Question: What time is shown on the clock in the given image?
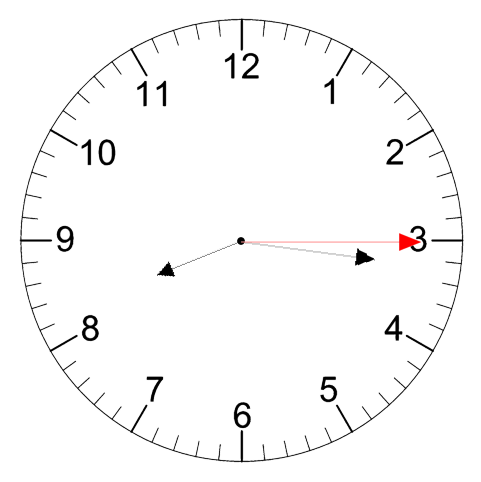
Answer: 08:16:15